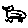
Label: bird